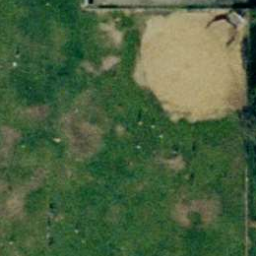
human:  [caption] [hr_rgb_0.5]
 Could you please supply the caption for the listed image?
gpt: This is an old baseball diamond .

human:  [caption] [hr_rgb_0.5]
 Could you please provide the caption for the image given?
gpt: A baseball diamond composed of sand and weeds .

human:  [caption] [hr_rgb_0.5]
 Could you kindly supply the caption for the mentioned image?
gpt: It is a very old baseball diamond with sand and weeds .

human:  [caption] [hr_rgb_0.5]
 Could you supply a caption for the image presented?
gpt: It is a very old baseball diamond compose of sand and weeds .

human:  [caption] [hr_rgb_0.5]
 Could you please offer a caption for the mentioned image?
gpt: It is a very old baseball diamond compose of sand and weeds .